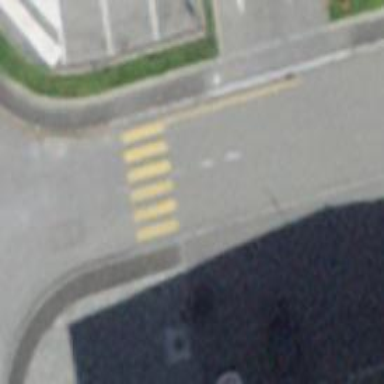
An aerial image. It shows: Zebra crossing on the road.